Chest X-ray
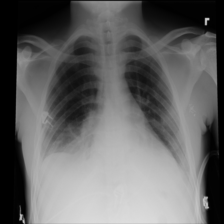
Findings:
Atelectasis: negative
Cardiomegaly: negative
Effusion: positive
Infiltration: negative
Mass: negative
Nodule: negative
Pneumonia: negative
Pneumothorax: negative
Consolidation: negative
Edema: negative
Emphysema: negative
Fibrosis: negative
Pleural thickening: negative
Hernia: negative